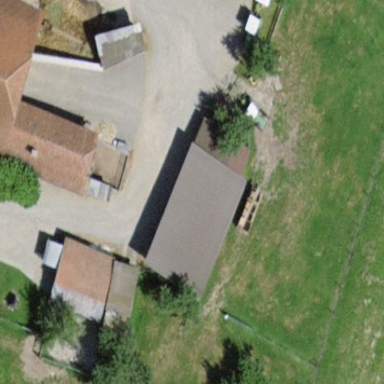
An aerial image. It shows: Garage building.